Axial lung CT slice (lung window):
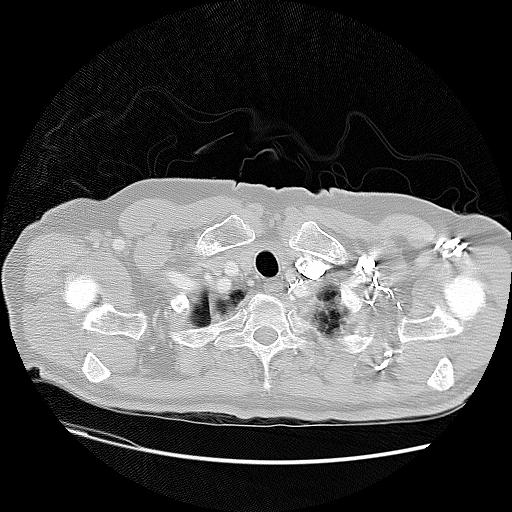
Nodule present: no